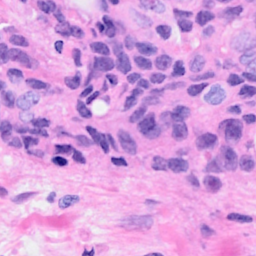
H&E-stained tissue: Breast